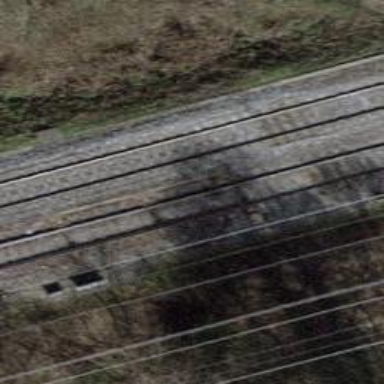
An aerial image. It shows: Railway switch.